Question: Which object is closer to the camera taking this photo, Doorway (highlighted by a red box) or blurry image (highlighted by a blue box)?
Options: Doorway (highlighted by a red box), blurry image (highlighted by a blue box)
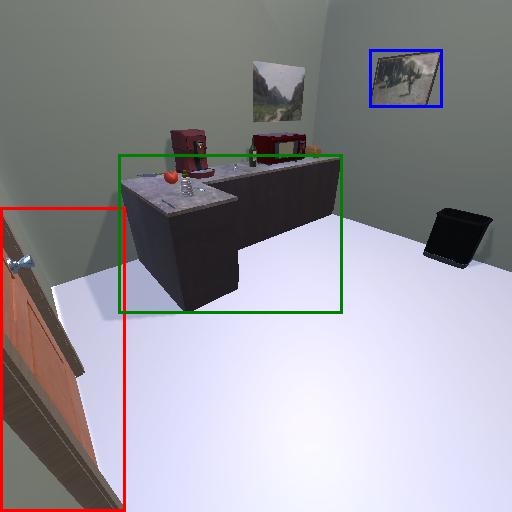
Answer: Doorway (highlighted by a red box)